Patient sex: M
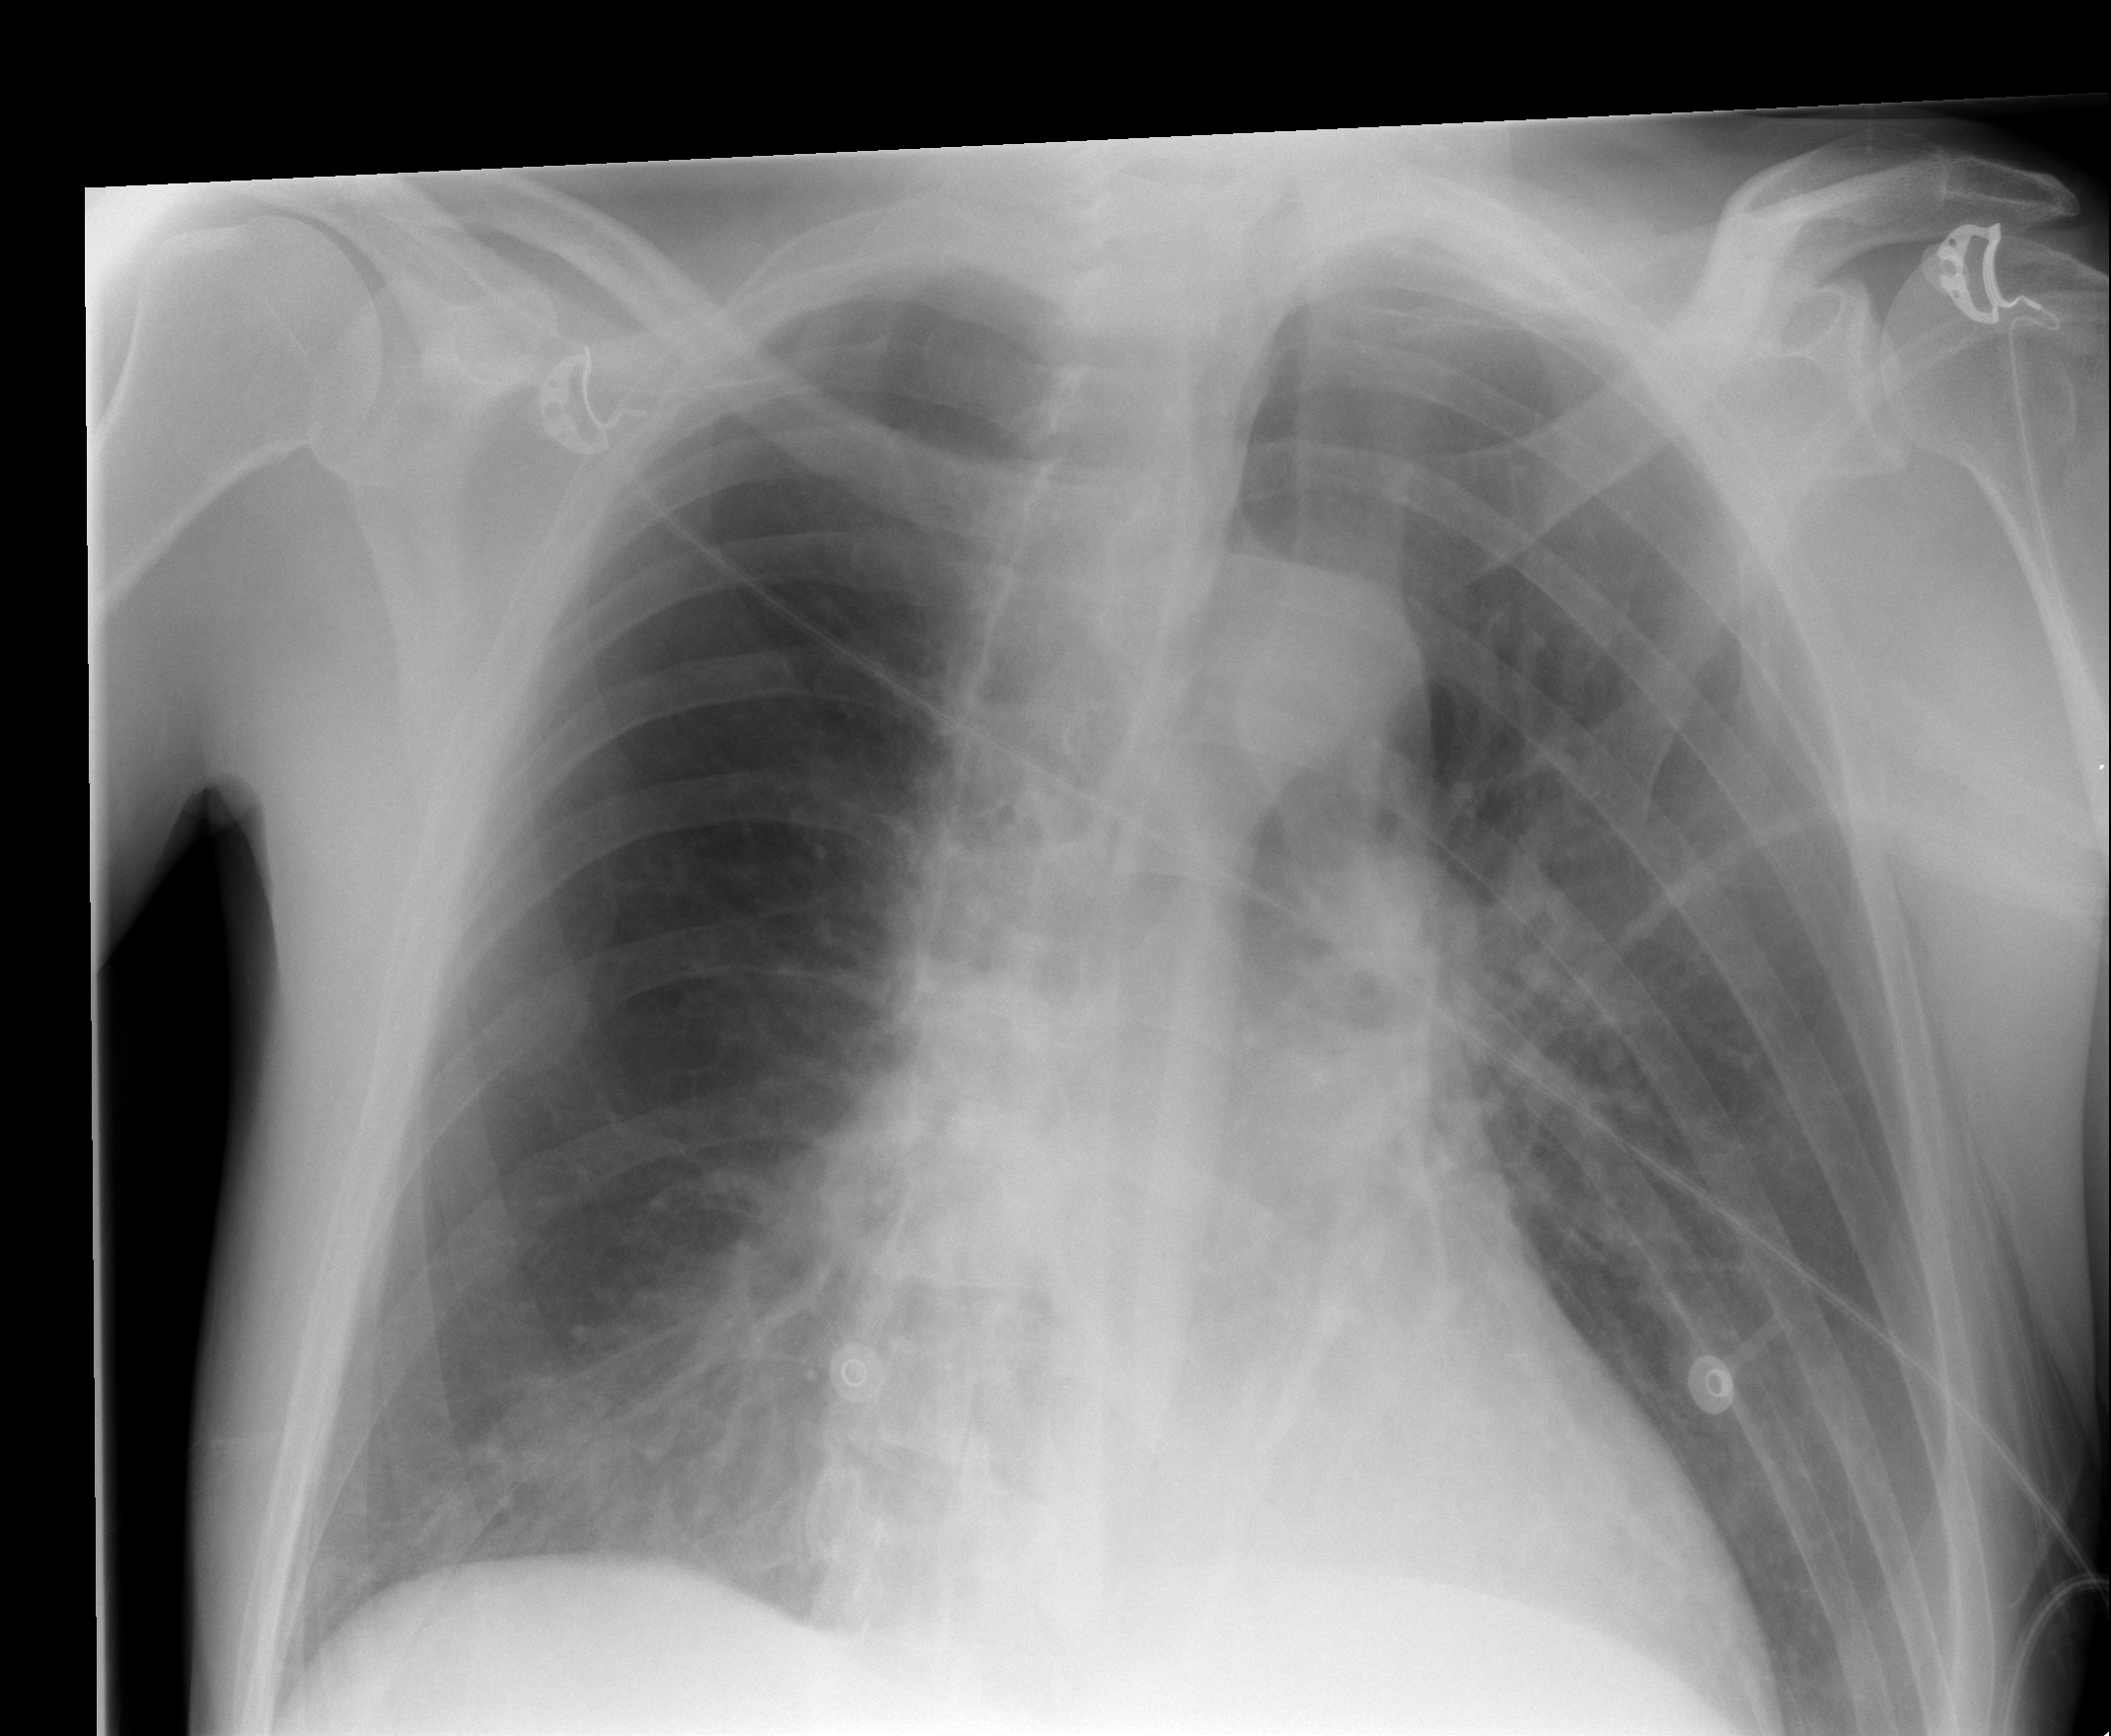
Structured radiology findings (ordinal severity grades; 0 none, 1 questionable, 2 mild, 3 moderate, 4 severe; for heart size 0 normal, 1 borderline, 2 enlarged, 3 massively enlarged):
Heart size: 0
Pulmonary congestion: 0
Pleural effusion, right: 0
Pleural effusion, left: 0
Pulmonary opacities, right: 1
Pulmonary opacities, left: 0
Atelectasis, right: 1
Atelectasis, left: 0